Question: I'm not sure what I'm doing wrong, but I have been trying forever to center this div:
'''
<form>
<div class="submitter">
<div data-role="controlgroup" data-type="horizontal">
<input type="submit" value="submit" data-theme="e" />
<input type="reset" value="reset" />
</div>
</div>
</form>
'''
There is more stuff in the form, but I'm just interested in centering the controlgroup.
I have tried everything I know from 'text-align' to 'margin: 0 auto' but I can't get it to work. In my desparation, I set a fix width to the form and added the submitter element, which I'm expanding to '100%' and then setting the controlgroup to 'display:inline-block' but I can't get it to work...
:
How to place the controlgroup in the center of the form?
THANKS!
here is my form

Both columns are 'ul' elements, 'width:49%;display:inline;'
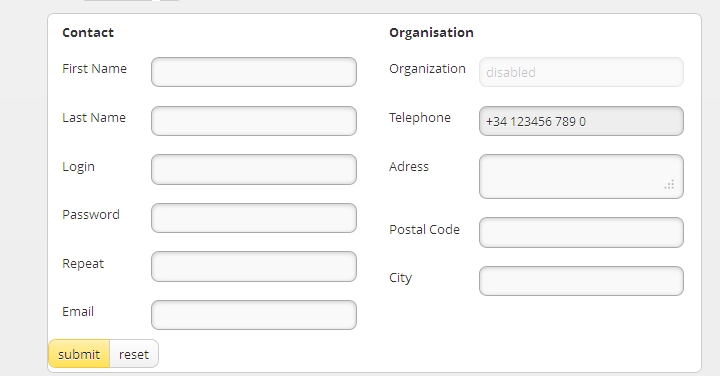
Answer: <URL>
Using 'margin: 0 auto;' on the inner div using an attribute selector seems to work.
'''
div[data-role="controlgroup"]
{
width: 50%;
margin: 0 auto;
}
'''
Remember that the parent element needs a set width as well as the element to be centered.